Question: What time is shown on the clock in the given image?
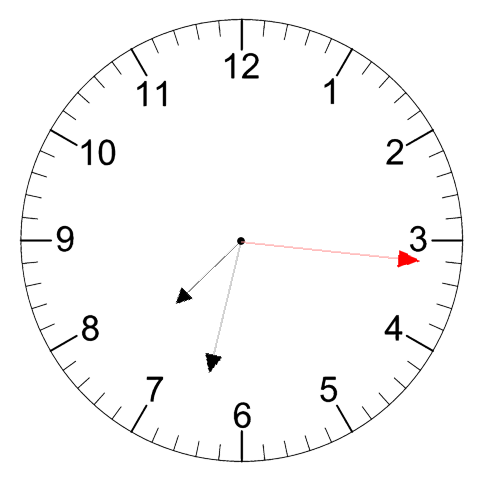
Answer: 07:32:16